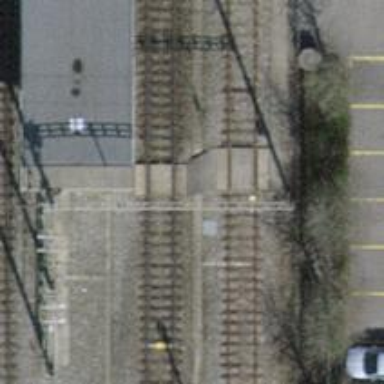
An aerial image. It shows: Single-track electrified railway with contact line.